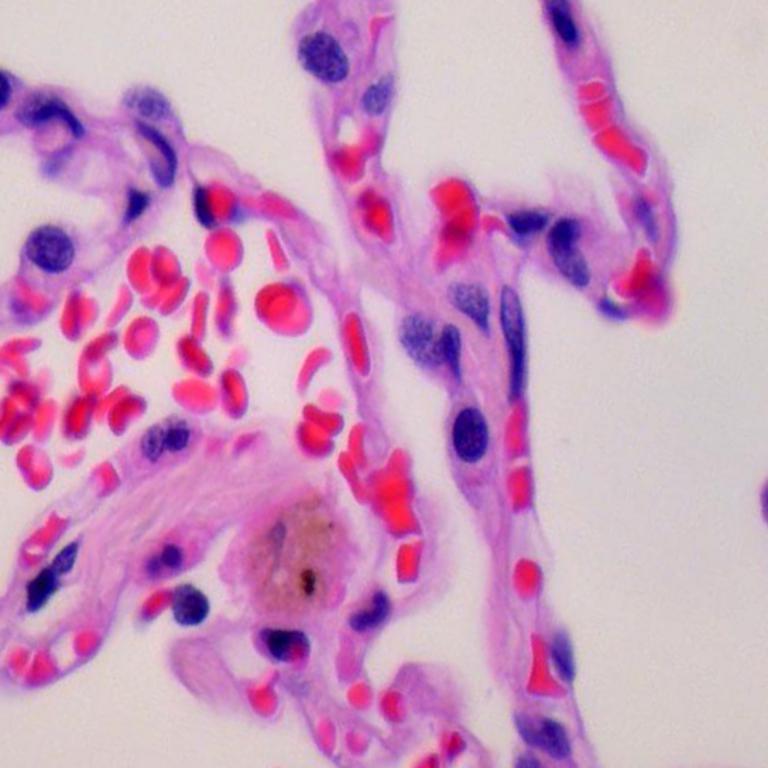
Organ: lung
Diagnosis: benign